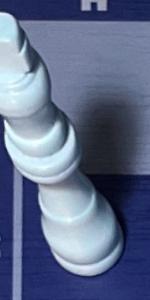
Label: King_White